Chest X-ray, PA view. Patient: 35 years old, sex F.
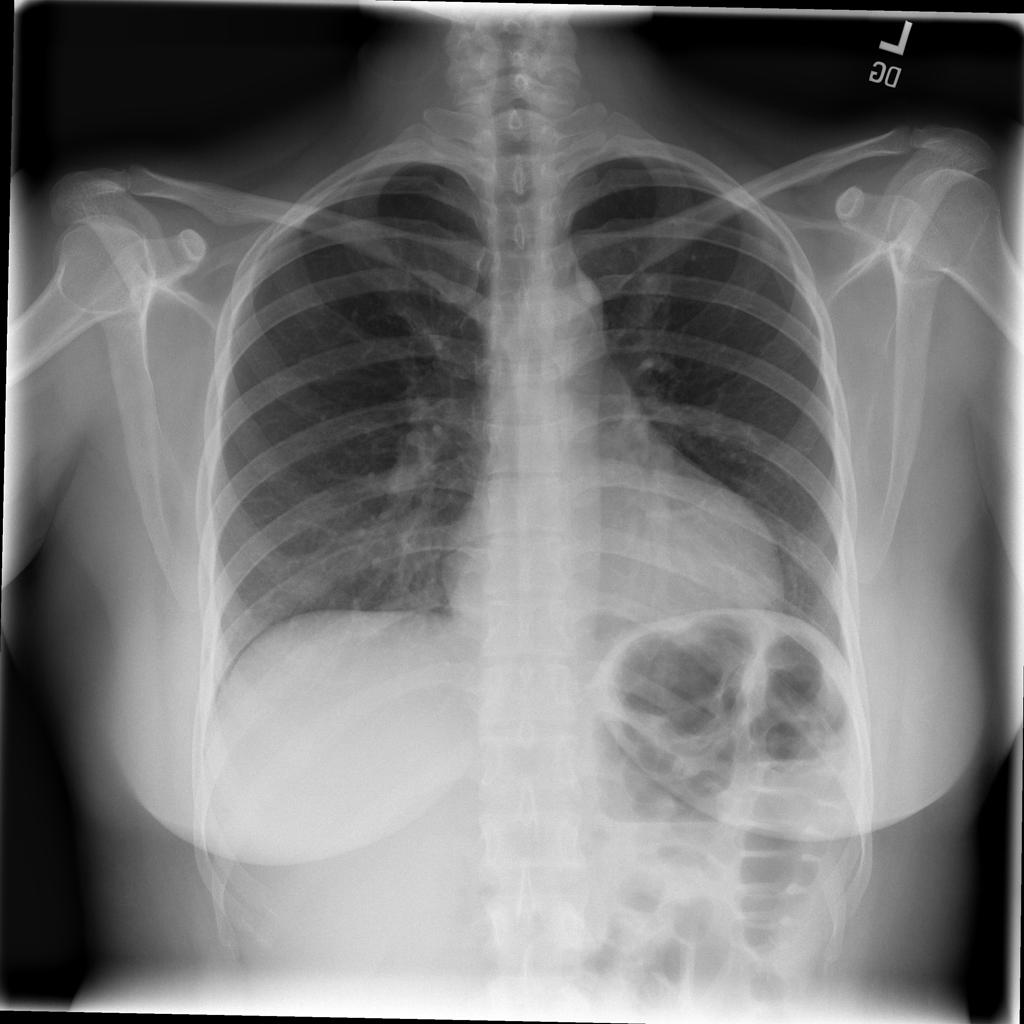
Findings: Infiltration